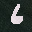
Label: 6